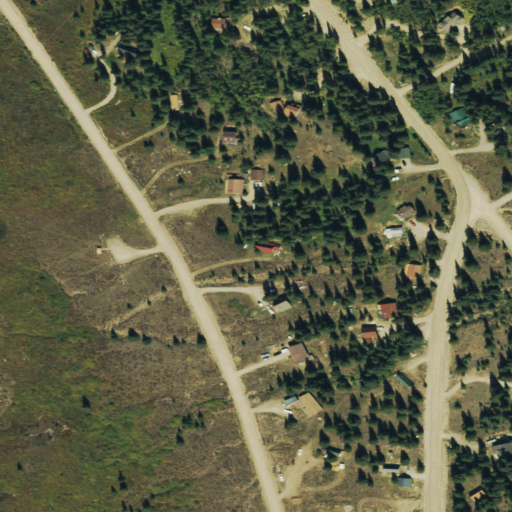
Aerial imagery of valley in Colorado named Scott Gulch containing evergreen forest, open development, woody wetlands, shrub, grassland, herbaceous wetlands, low intensity development, and medium intensity development